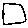
Label: square